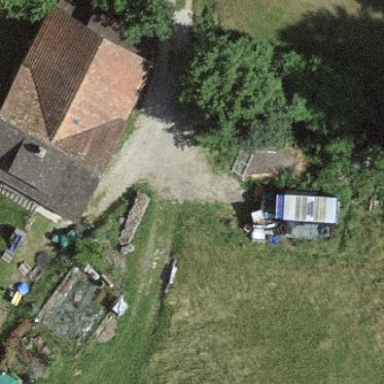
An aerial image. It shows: Farmyard area.